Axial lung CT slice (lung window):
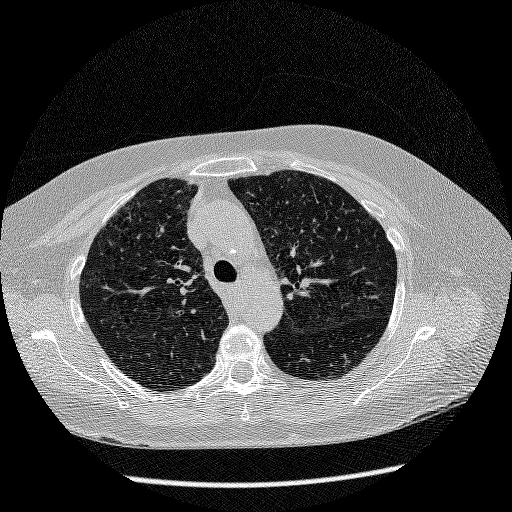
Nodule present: no